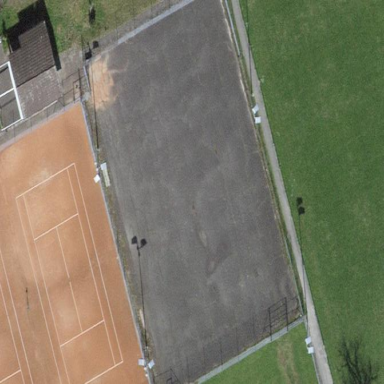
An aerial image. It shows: Pitch for leisure activities.